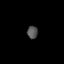
Tissue: lung
Cell type: Others
Senescence score: 0.198
Nuclear area (px): 131
Mean DAPI intensity: 83.748